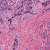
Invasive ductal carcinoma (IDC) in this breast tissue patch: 1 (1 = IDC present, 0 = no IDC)